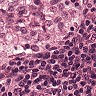
Metastatic tissue present: no